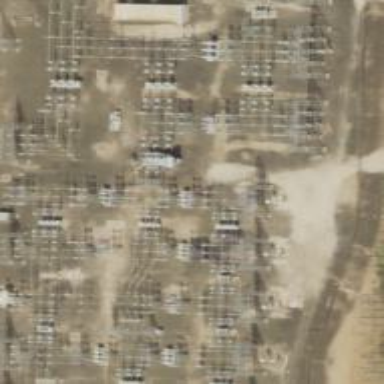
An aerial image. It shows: Switch for power supply.